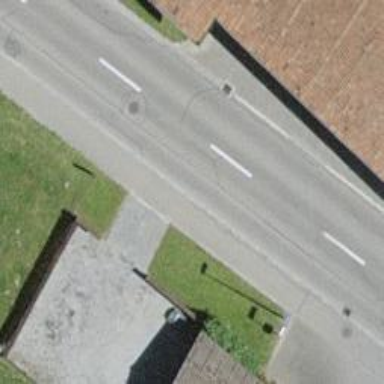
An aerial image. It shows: Secondary road.